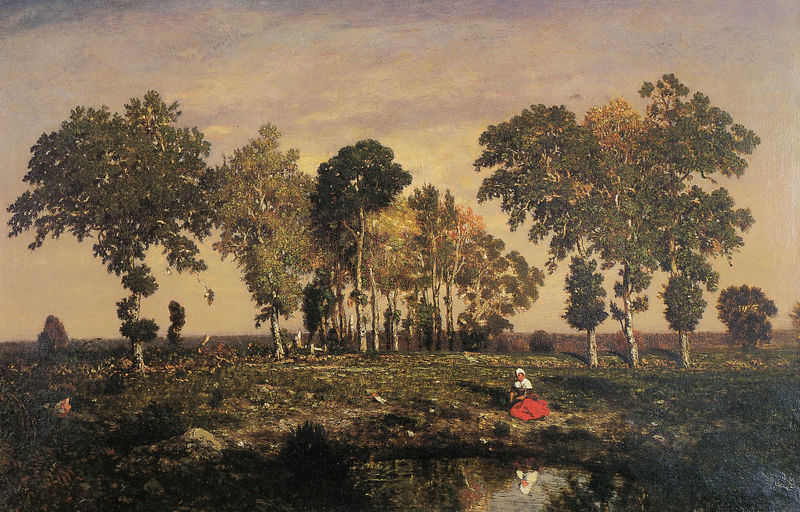
Titel: La mare, Der Teich
Künstler: Théodore Rousseau
Standort: Reims
Institution: Musée des Beaux-Arts
Schlagwörter: adler, baum, blau, blätter, gemälde, himmel, vogel, wasser, weiß, wolken, bäume, fluss, gelb, grün, landschaft, mädchen, see, sitzen, teich, ufer, äste, abend, blumen, bunt, frankreich, frau, hell, kleid, licht, rot, wiese, haube, malerei, rock, kragen, holland, niederlande, spiegel, birke, birken, dämmerung, ebene, einsamkeit, feld, felder, ferne, horizont, natur, spiegelung, vögel, weide, weite, zweige, einsam, land, sitzend, kind, pflanzen, england, bauern, genre, weiher, bewölkt, magd, ruhig, sommer, komplementär, liegen, spiegelbild, bäuerin, farben, verlassen, eben, farbe, sonnenuntergang, tag, herbst, baby, idylle, constable, staffage, stämme, kopftuch, melancholisch, allein, baumkronen, frühling, abendstimmung, reflexion, foto, heimat, heide, lichtung, schweden, ölmalerei, tracht, baumgruppe, nähe, tümpel, rötlich, hain, wäldchen, barbizon, alleine, ausruhen, rasten, friedlich, goldener schnitt, komplementärkontrast, karlsruhe, kragne, schule von barbizon, komplement, baumstam, schirmer, 1850, frau mit rotem rock, friedliche natur, spiegeung, himmel+